Interaction volume radius: 5 \u00c5
Interaction volume height: 10 \u00c5
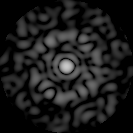
Disorder parameter: 0.8679